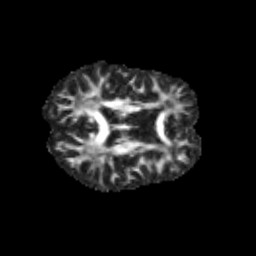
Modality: FA
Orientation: axial
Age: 12
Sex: female
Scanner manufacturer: siemens
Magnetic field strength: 3 T
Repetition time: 3.8 s
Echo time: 0.07 s